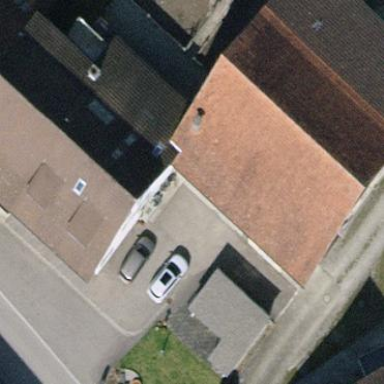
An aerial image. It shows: Gabled roofed house.